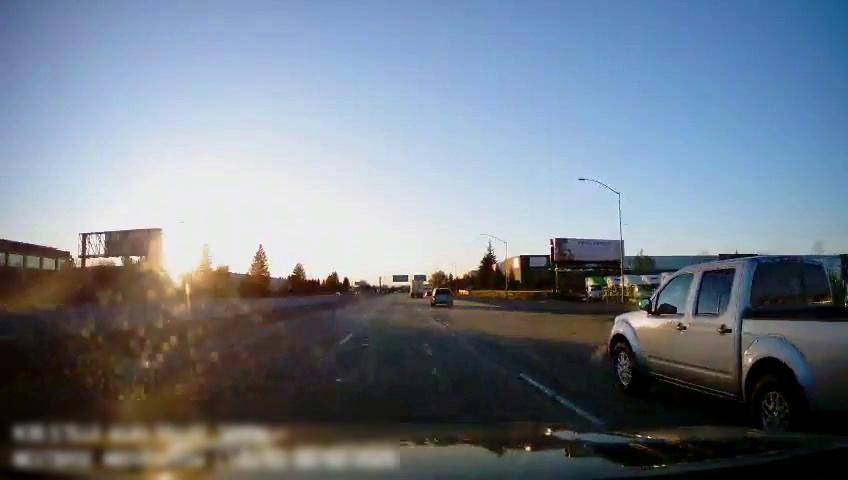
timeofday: Day
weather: Sunny
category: Drivable Space
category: Vehicles | Truck
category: Vehicles | Car
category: Vehicles | Truck
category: Lanes | Current Lane
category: Lanes | Alternate Lane
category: Traffic | Signs
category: Traffic | Signs